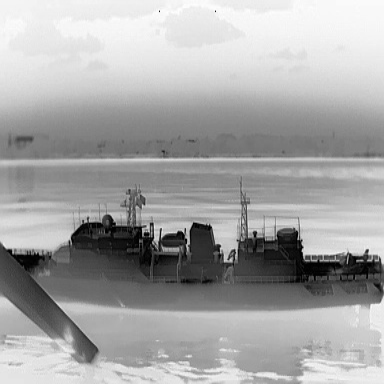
There is a warship in the infrared image.